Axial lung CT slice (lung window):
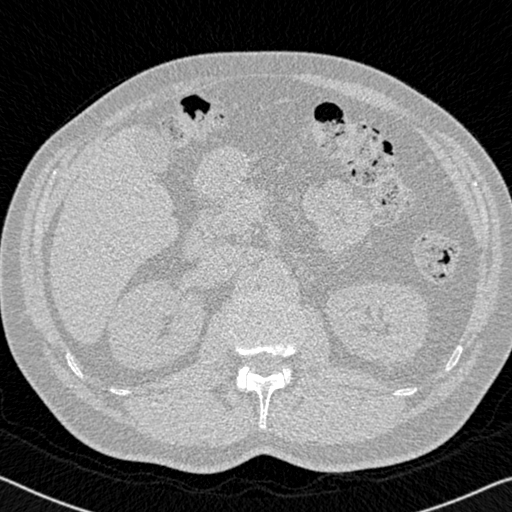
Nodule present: no